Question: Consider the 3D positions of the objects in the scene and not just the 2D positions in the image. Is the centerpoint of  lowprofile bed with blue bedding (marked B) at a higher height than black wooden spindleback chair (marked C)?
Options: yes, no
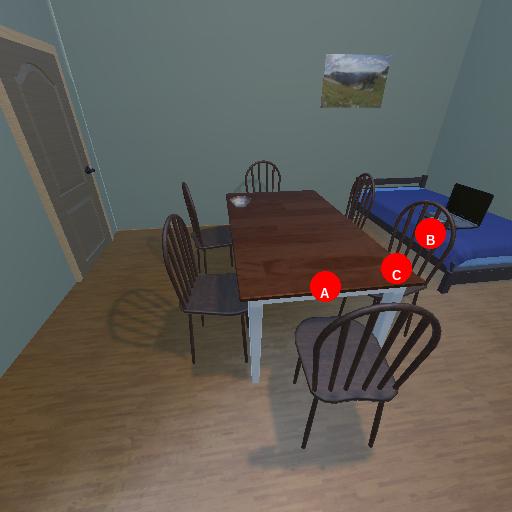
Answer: yes